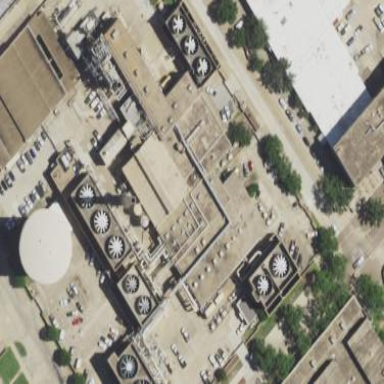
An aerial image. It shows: Power plant.